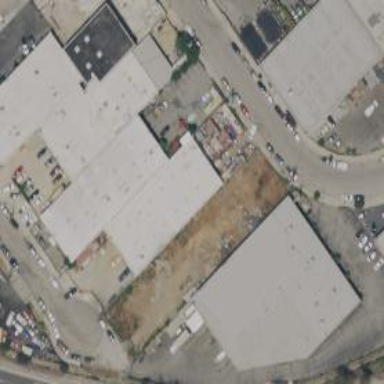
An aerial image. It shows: Warehouse.